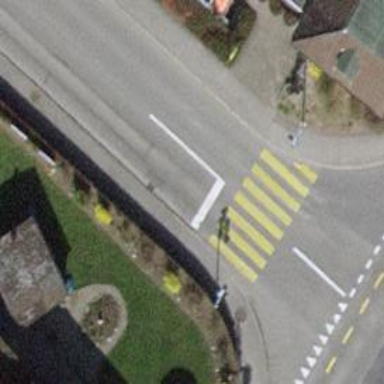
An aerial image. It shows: Road with traffic signals for signaling.